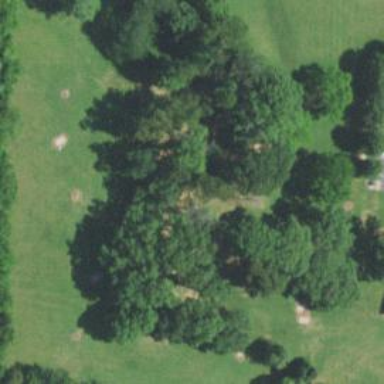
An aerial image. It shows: Disc golf tee.